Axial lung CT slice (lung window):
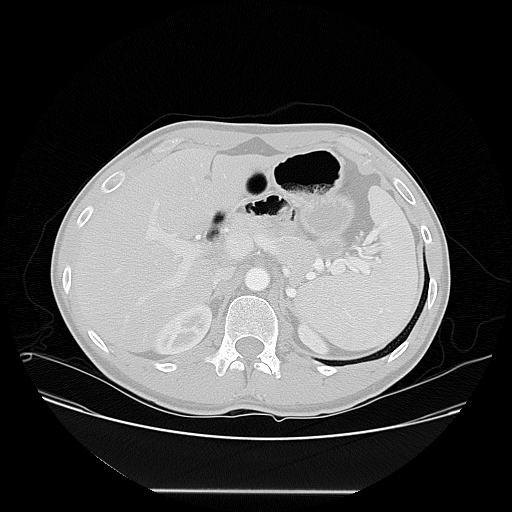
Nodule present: no